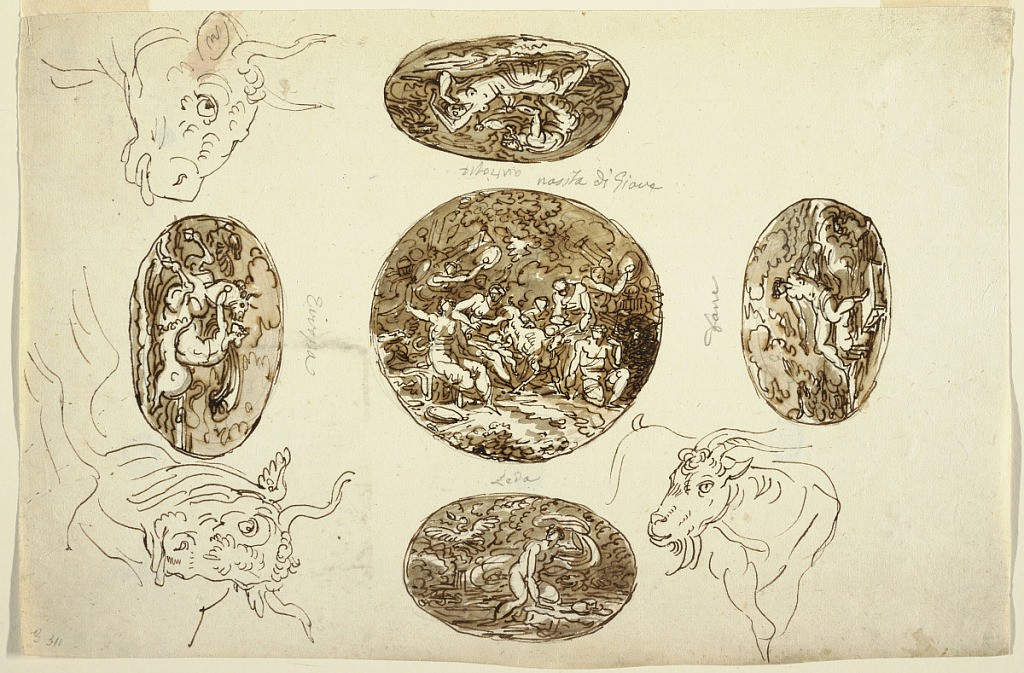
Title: Deeds of Jupiter, for a Ceiling
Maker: Felice Giani, Italian, 1758–1823
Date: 1812
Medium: Pen and ink, brush and wash over traces of graphite on laid paper
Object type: Drawing
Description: Infant Jupiter cared for by nymphs Adrastea and Ida, in Cretan woods. One quiets an eagle, other raises hind part of goat, Amalthea. Bucolic characters assist nymphs while Bacchic characters in rear. Caption written in graphite above: nas [c]ita di Giove. Bottom: Leda leaves stream, looking at swan who flies away. Dragon lies in right middle plane, inscription: Leda.  Pen sketch for forepart of goat. Top, in opposite direction: Jupiter, as Satyr, uncovers sleeping Antiope; inscription: Antiope. At left: Europa carried away by bull, accompanied by eagle. Bull and woman kiss each other; inscription: Europa. Beside are pen sketches. At left, head of the bull, at right, forepart of bull. At right: Danae seated upon bed receives the gold rain. Eagle shown at left; inscription: Danae.